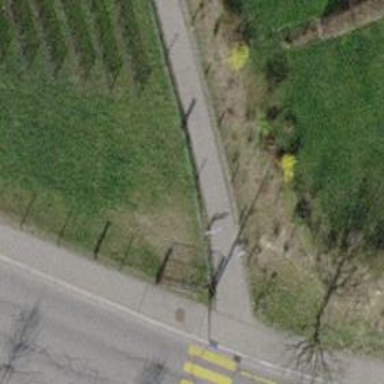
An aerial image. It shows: Double openable cycle barrier.